Interaction volume radius: 10 \u00c5
Interaction volume height: 45 \u00c5
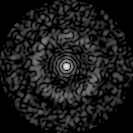
Disorder parameter: 0.8521